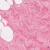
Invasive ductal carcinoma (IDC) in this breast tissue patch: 0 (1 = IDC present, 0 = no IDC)